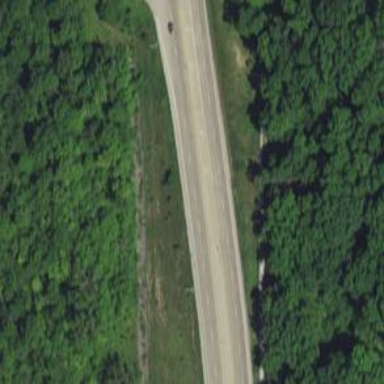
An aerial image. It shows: Primary link highway.